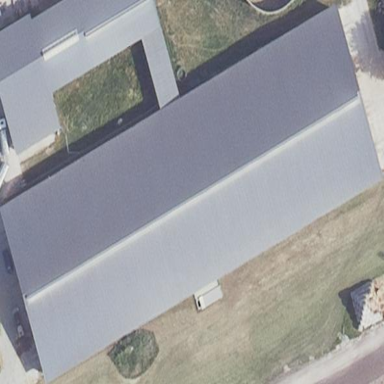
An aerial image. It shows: Farm auxiliary building with gabled roof oriented along its length.